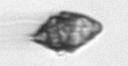
Label: Kryptoperidinium_triquetrum